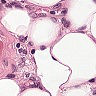
Metastatic tissue present: no